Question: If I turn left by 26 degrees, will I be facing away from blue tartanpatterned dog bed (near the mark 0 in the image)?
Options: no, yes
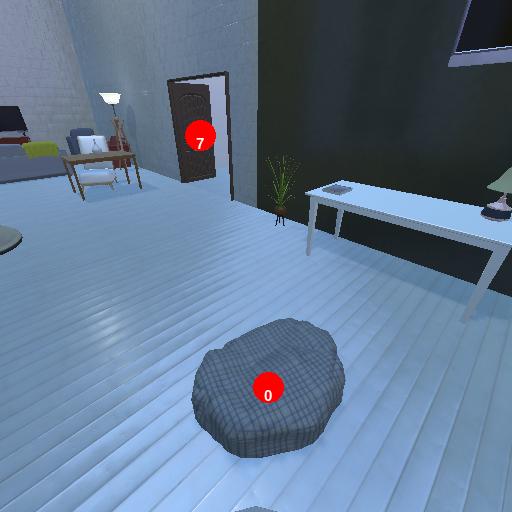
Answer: no